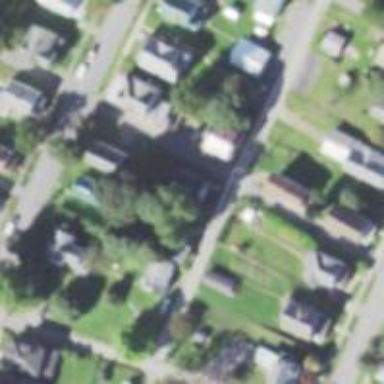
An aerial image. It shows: Alley classified as service road.